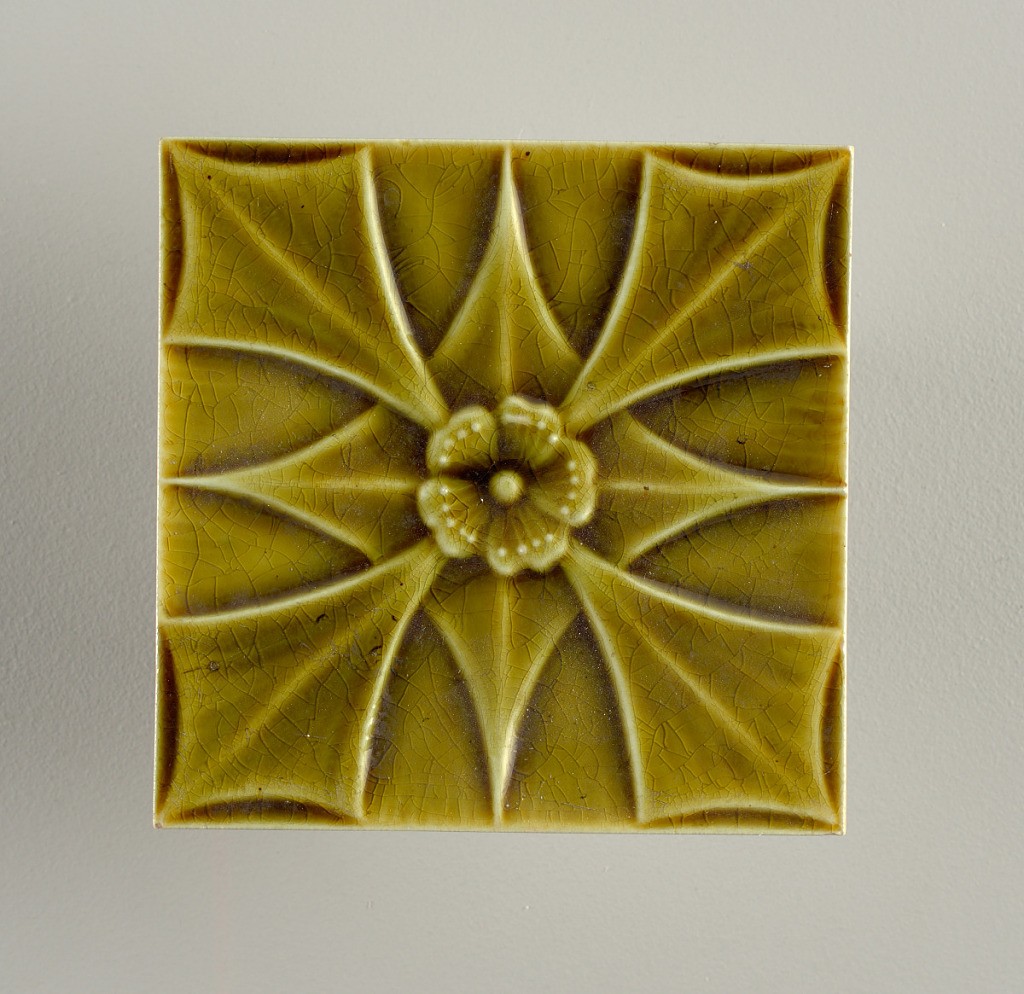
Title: Tile
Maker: J. & J. G. Low Art Tile Works, 1877 – 1883
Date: late 19th century
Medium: Molded, glazed stoneware
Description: Square molded tile made of white clay; reverse has relief design of three concentric circles which framing inscription: "J. & J.G. Low, Patent Art Tile Works, Chelsea Mass. U.S.A., copyright 1881 by J. & J.G. Low". Face of tile decorated with stylized flower with four large blade-shaped leaves, four pointed leaves, dogwood blossom center, and pea green crackle glaze.